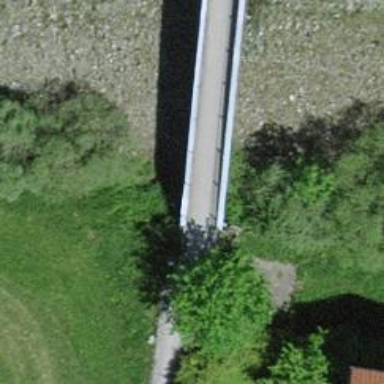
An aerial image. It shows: Footway bridge with unpaved surface.